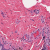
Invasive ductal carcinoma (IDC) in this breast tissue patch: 0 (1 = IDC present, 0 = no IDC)